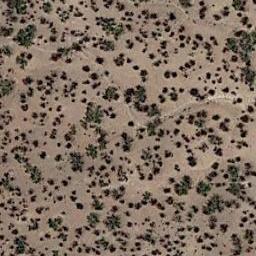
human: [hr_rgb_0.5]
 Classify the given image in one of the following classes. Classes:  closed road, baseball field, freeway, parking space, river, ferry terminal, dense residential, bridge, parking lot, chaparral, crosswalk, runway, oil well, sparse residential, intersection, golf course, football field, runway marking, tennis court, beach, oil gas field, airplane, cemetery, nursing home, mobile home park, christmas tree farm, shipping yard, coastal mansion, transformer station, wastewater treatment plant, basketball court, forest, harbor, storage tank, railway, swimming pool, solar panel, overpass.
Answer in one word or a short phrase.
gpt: chaparral